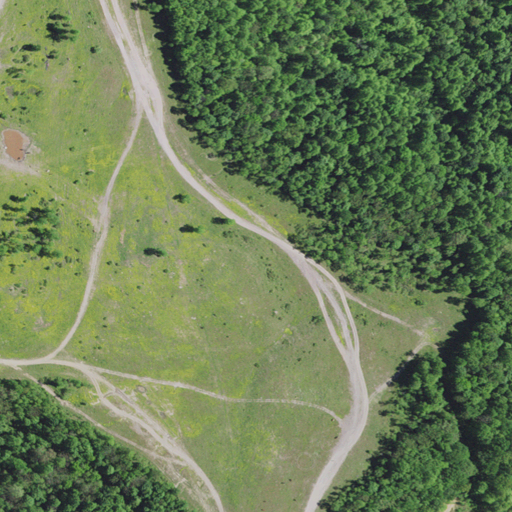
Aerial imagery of gap in Kentucky named Bailey Gap containing grassland, deciduous forest, and shrub